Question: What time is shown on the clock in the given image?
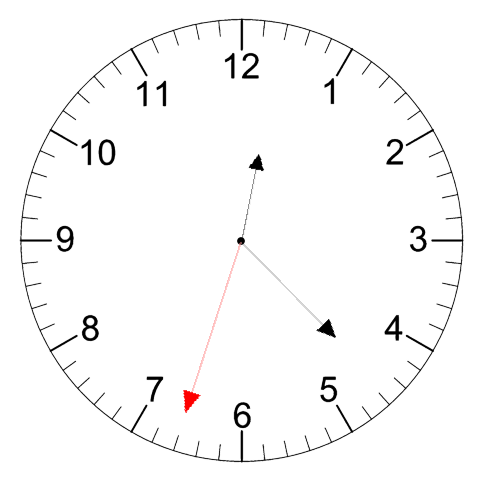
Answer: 12:22:33